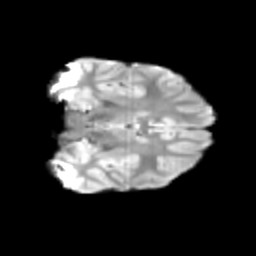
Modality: T2w
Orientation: coronal
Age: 13
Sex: male
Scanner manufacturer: siemens
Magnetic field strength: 3 T
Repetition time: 3.8 s
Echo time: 0.07 s